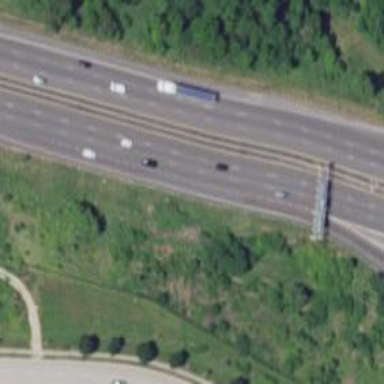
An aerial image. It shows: Motorway junction.